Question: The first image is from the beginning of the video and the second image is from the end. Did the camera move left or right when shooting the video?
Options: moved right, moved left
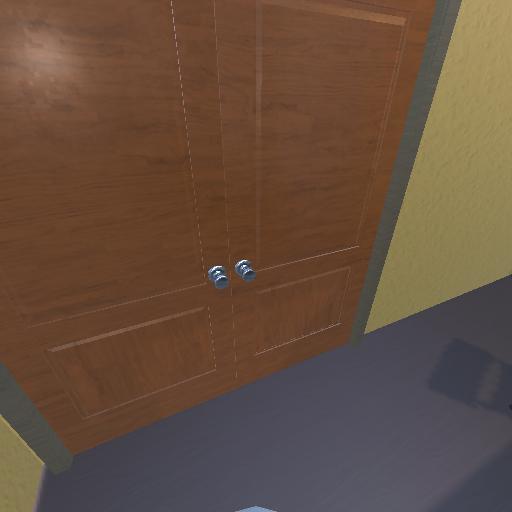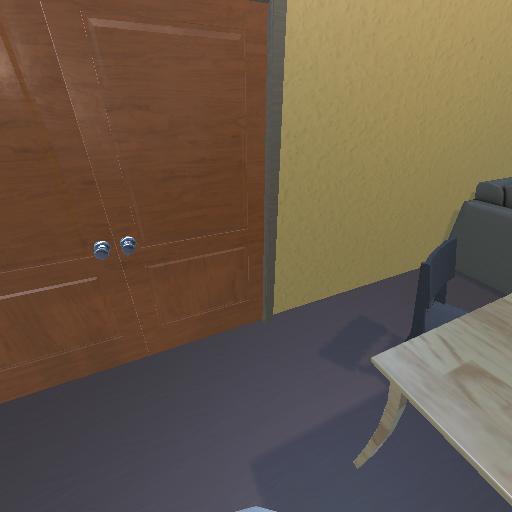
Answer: moved right